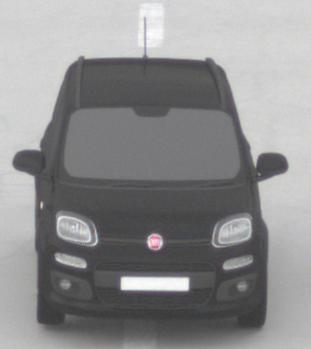
Make: Fiat
Model: Panda 1.2 8V
Detailed model: Panda (312)
Model produced from: 2013/02
Model produced until: 2013/12
Doors: 5
Color: black
Road condition: dry road
Daytime: morning or afternoon
Contrast: low contrast